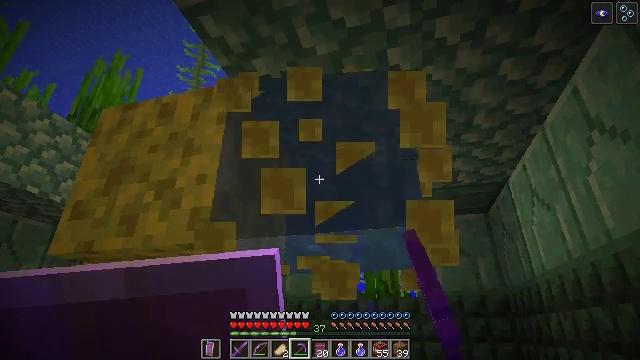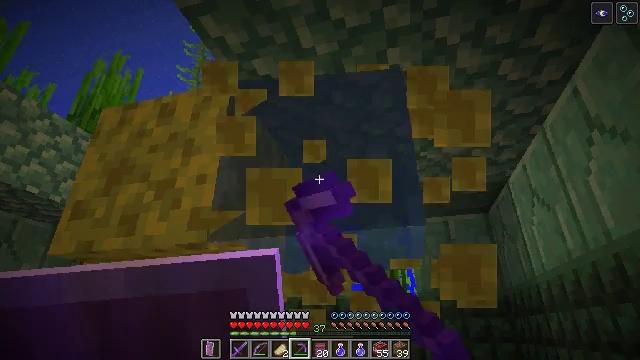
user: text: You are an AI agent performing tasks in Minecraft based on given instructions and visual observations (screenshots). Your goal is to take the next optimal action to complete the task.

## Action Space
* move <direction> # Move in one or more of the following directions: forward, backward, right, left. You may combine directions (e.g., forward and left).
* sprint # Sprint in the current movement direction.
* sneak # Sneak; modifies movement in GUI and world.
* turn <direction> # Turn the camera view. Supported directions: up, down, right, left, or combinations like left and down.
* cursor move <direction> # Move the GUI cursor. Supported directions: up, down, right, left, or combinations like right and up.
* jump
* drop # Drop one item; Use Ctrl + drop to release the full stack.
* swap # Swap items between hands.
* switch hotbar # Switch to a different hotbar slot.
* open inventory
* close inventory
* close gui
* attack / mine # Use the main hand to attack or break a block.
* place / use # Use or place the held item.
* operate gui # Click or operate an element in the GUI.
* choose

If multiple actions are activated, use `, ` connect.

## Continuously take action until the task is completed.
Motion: motion action
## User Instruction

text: Acquire a wet sponge from an ocean monument.
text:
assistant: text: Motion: attack / mine
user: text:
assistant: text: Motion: attack / mine